Interaction volume radius: 10 \u00c5
Interaction volume height: 25 \u00c5
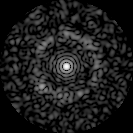
Disorder parameter: 0.8058